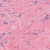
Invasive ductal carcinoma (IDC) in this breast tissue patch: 0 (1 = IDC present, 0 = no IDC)